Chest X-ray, PA view. Patient: 57 years old, sex F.
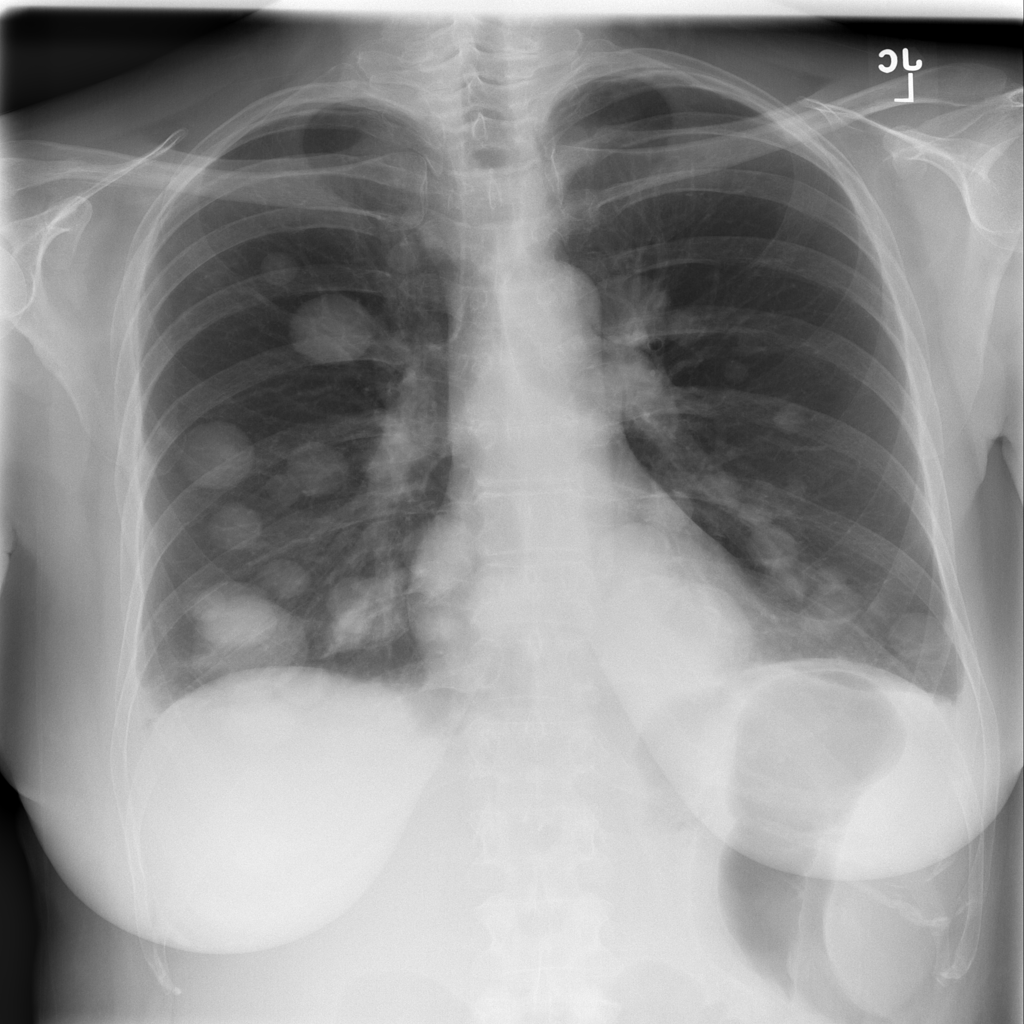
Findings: Atelectasis, Effusion, Mass, Nodule